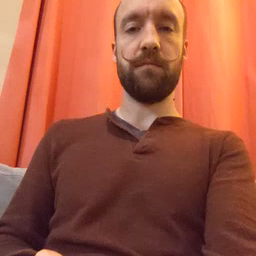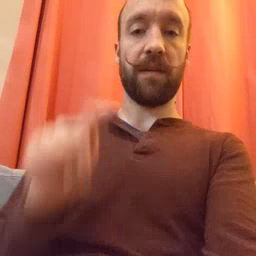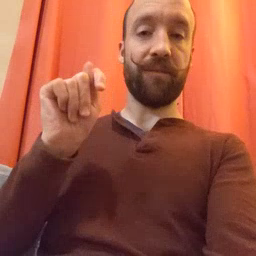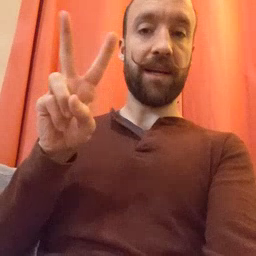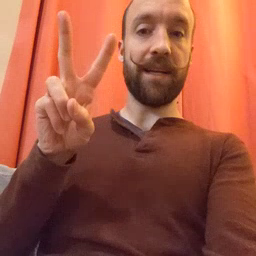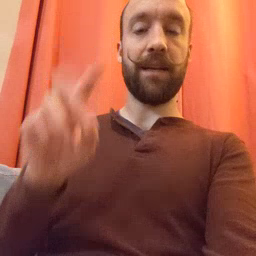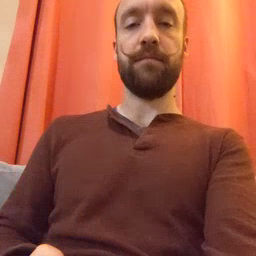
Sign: TV